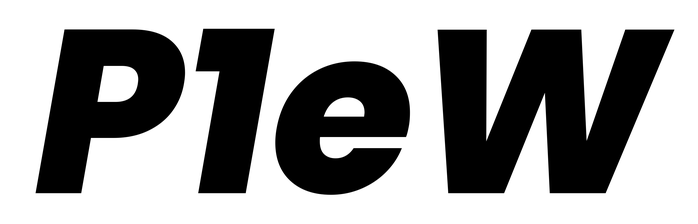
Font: Poppins-ExtraBoldItalic